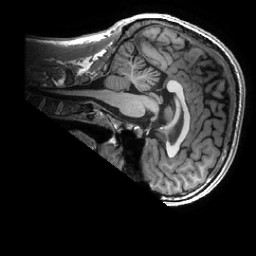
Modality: T1w
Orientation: sagittal
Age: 31
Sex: male
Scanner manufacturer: ge
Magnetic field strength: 3 T
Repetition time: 0.0073 s
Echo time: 0.003 s